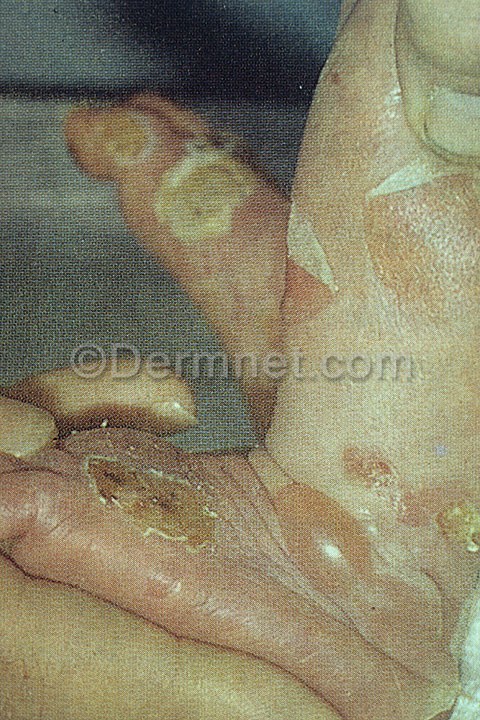
Disease: Bullous Disease Photos